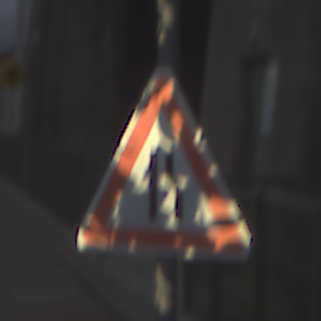
Verkehrszeichen: EinseitigVerengteFahrbahnRechts
Umgebung: Outdoor, Suburban
Tageszeit: MorningAfternoon
Wetter: Overcast
Licht: Natural
Jahreszeit: NotSpecified
Kontrast: LowContrast